Platform: macOS
Application: Chrome
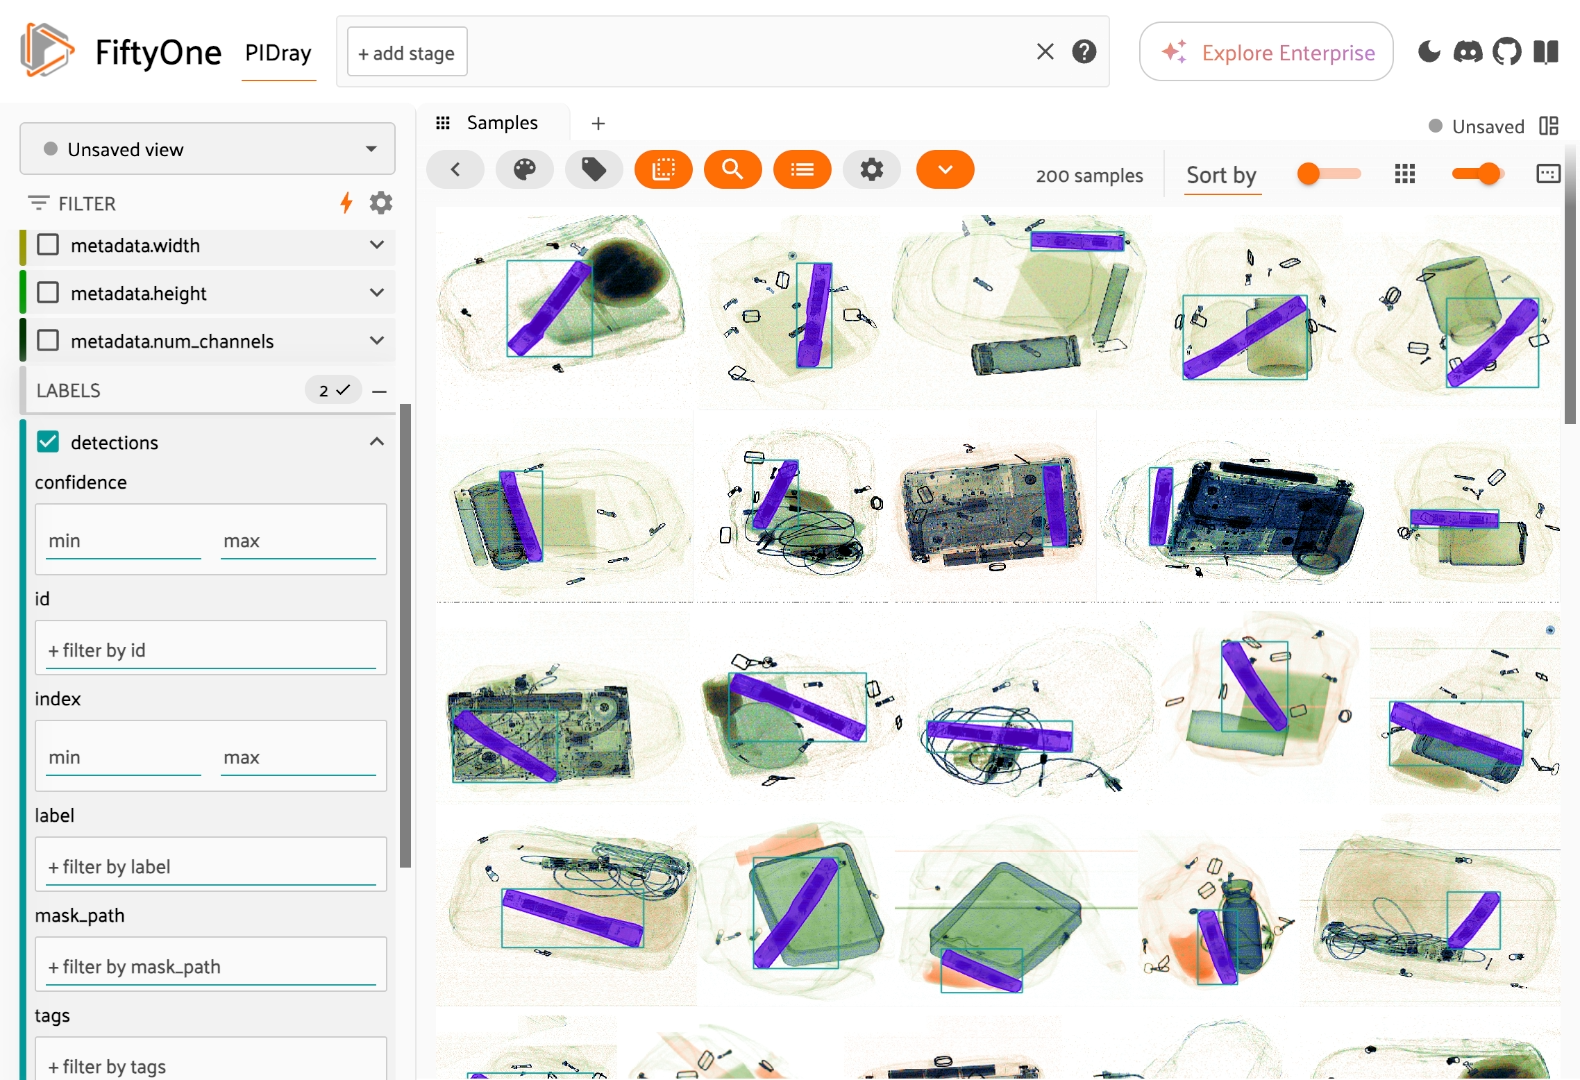
task_description: Scroll up on the sidebar
action_type: click
element_info: Slider
steps_since_start: 1

task_description: Scroll to the top of the sidebar
action_type: click
element_info: Slider
steps_since_start: 1

task_description: Scroll to the bottom of the sidebar
action_type: click
element_info: Slider
steps_since_start: 1
task_description: Where can I find the number of samples in this dataset?
action_type: hover
element_info: Text
steps_since_start: 1

task_description: Open Sort by menu
action_type: click
element_info: Menu Item
steps_since_start: 1

task_description: Locate the sidebar
action_type: hover
element_info: Menu Item
steps_since_start: 1

task_description: Open the expanded modal for the third sample in the second row of the samples panel
action_type: click
element_info: Icon
steps_since_start: 1

task_description: Find the actions row toolbar
action_type: hover
element_info: Menu Item
steps_since_start: 1